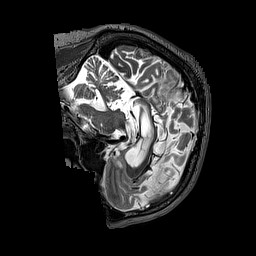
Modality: T2w
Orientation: sagittal
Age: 51
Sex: male
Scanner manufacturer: siemens
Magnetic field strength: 3 T
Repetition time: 3.2 s
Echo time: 0.567 s